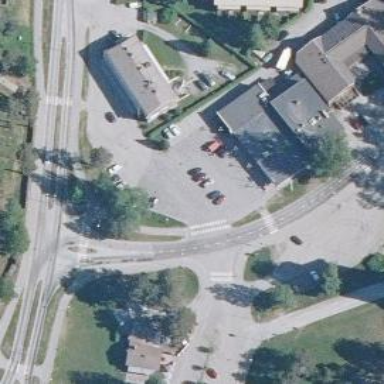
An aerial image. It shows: Zebra crossing on asphalt cycleway.